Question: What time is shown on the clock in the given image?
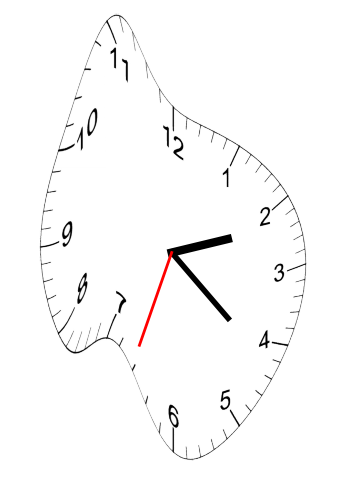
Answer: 02:21:33